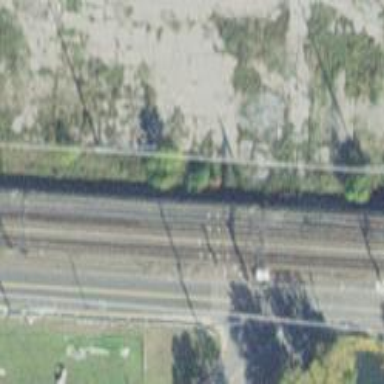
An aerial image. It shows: Abandoned railway spur.